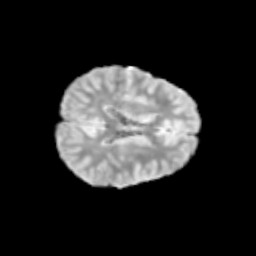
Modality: T2w
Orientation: axial
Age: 10
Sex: female
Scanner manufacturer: siemens
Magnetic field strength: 3 T
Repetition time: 3.8 s
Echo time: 0.07 s